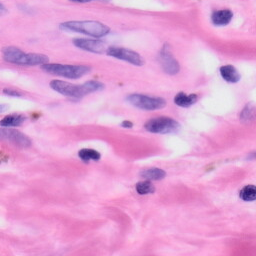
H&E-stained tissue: Skin